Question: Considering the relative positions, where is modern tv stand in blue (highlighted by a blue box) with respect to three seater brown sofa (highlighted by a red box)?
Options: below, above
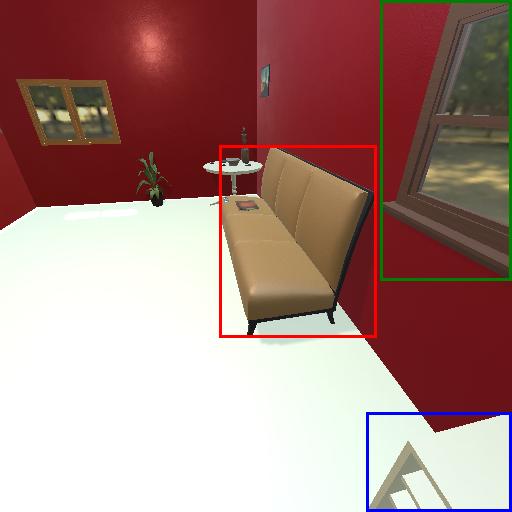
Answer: below